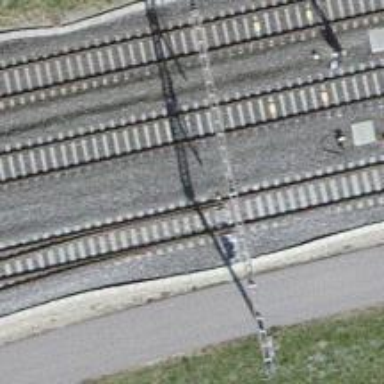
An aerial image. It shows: Railway yard with one track in service.